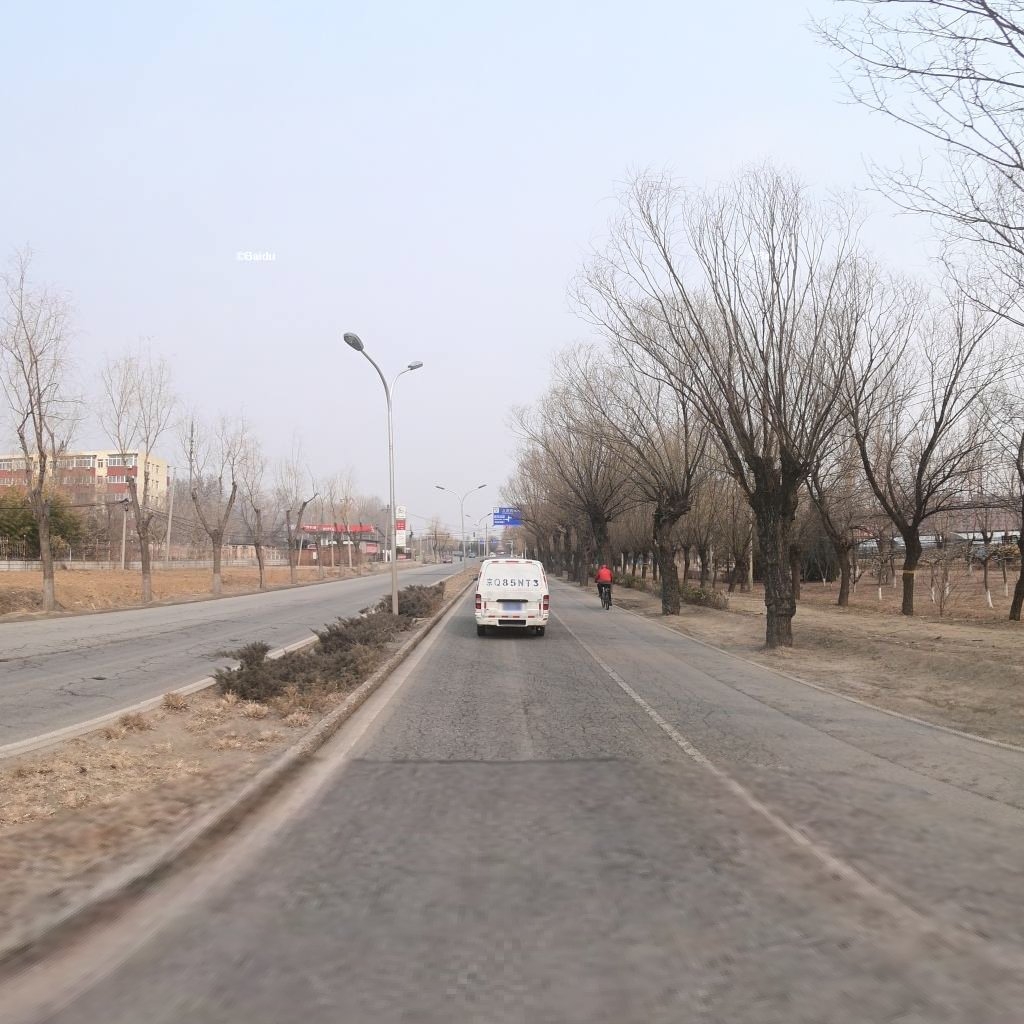
Region: Haidian
Road damage annotations: alligator crack, alligator crack, longitudinal crack